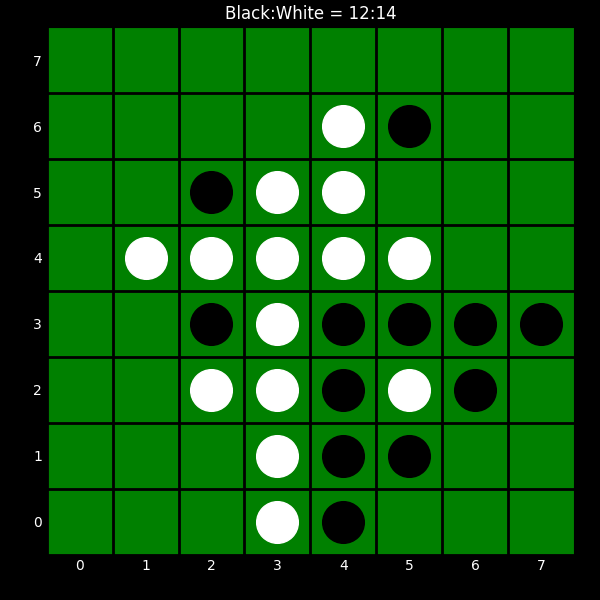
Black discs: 12
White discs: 14